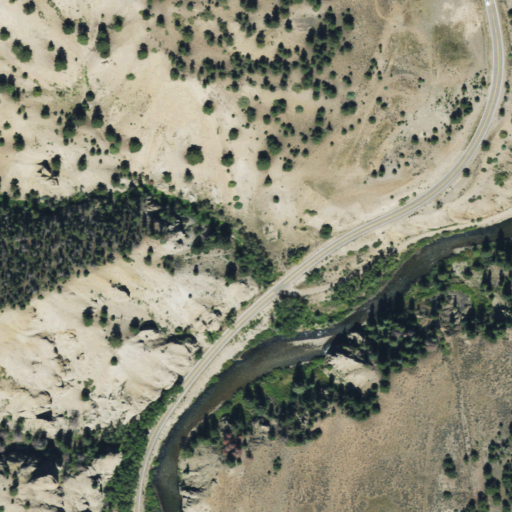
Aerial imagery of valley in Colorado named High Bridge Gulch containing shrub, evergreen forest, barren land, low intensity development, medium intensity development, woody wetlands, high intensity development, open water, and open development